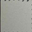
Piece: xx